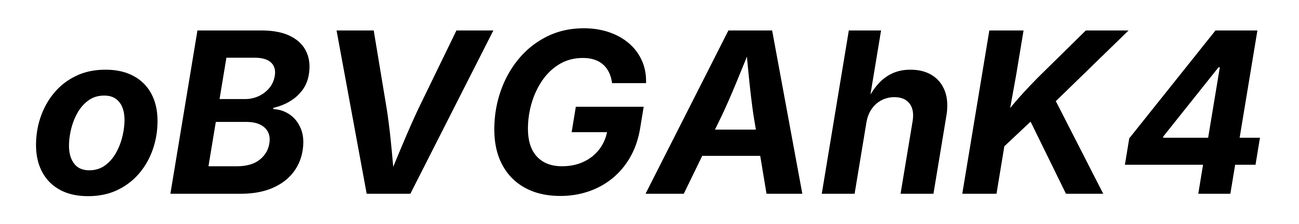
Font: Inter-Italic_Bold_Italic